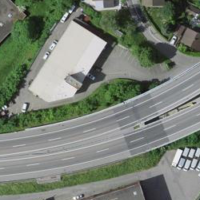
EUNIS habitat code: 57
Species observed at this site:
Turdus merula